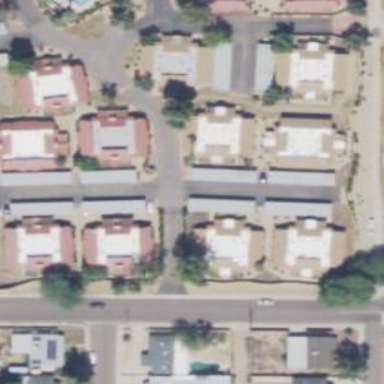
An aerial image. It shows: Living street.